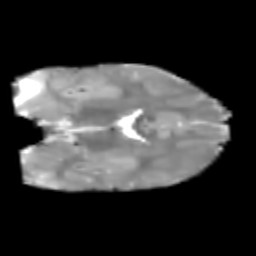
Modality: T2w
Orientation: coronal
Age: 6
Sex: male
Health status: healthy